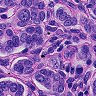
Metastatic tissue present: yes